Field crop: maize
Growth stage: 2
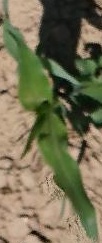
Species: maize